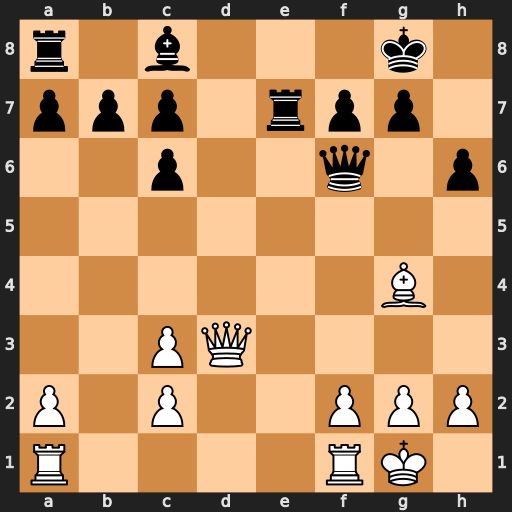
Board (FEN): r1b3k1/ppp1rpp1/2p2q1p/8/6B1/2PQ4/P1P2PPP/R4RK1
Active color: w
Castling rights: -
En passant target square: -
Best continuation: Qd8+ Kh7 Bxc8 Rxc8 Qxc8